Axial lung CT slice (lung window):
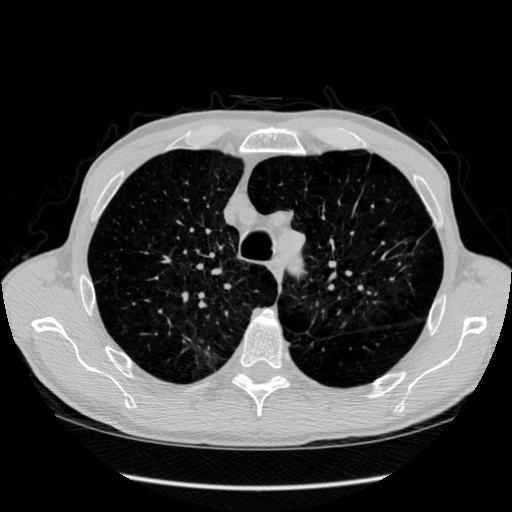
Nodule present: no